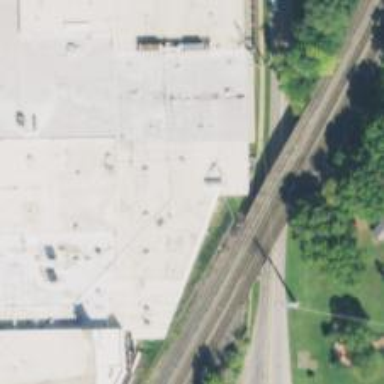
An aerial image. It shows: Railway bridge over siding rail track.